Field crop: maize
Growth stage: 1
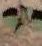
Species: datura